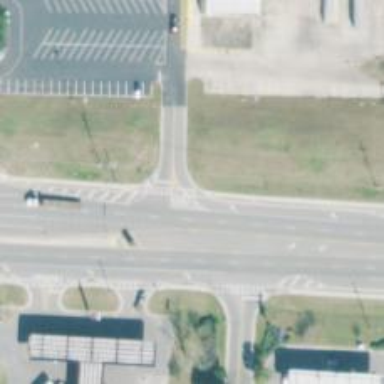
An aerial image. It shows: Marked crossing on the road.